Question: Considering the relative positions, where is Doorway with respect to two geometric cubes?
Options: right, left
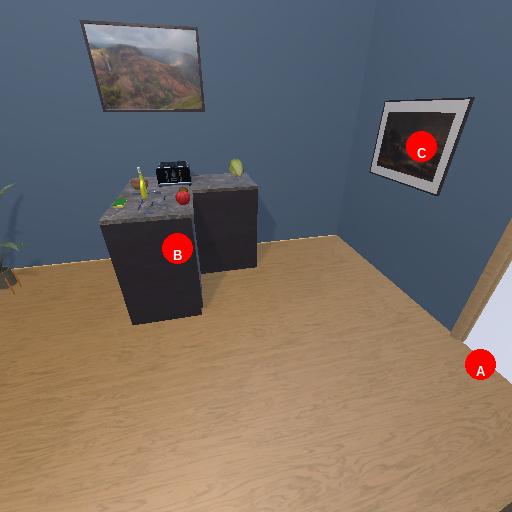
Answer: right